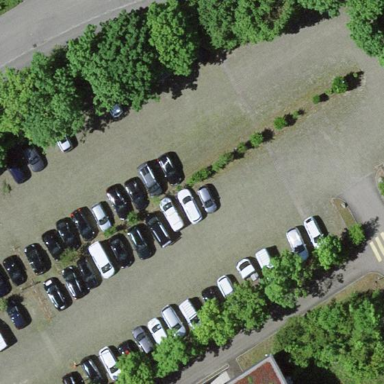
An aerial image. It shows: Parking area.